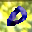
Label: 0